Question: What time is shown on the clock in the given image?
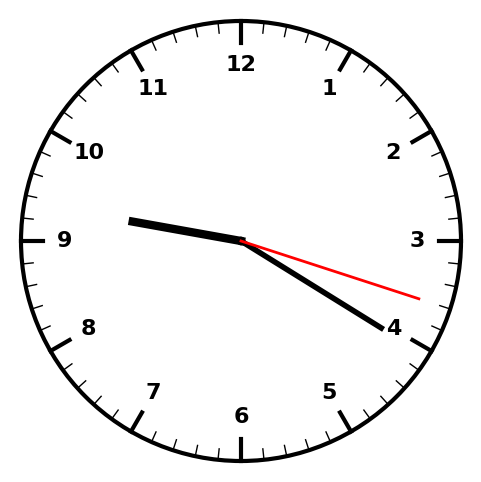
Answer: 09:20:18